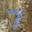
Label: 7